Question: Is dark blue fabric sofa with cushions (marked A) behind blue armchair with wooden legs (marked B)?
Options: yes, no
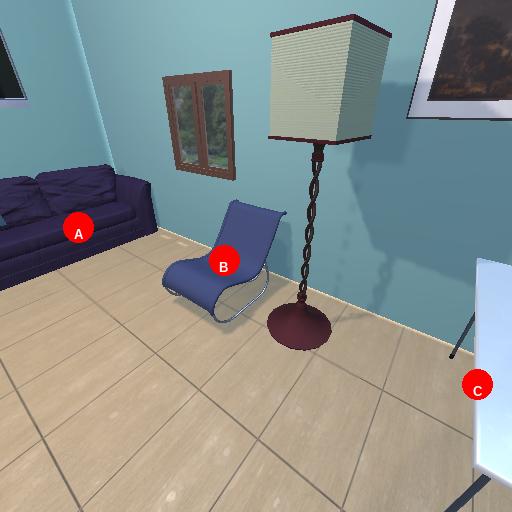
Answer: yes